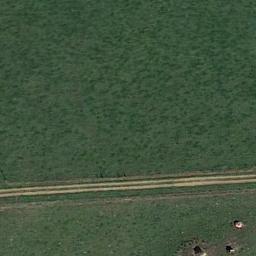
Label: meadow